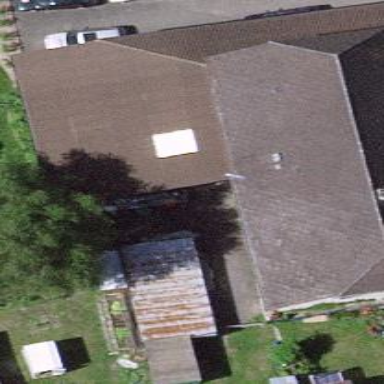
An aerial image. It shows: Farm building.